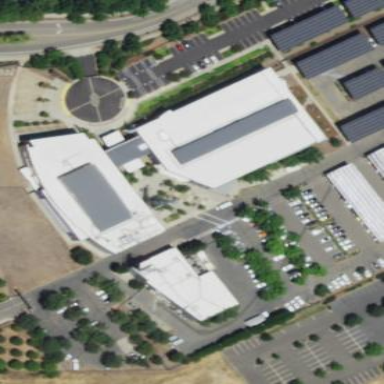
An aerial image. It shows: Public building.